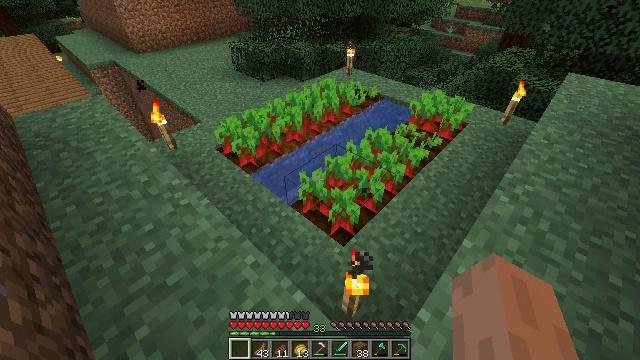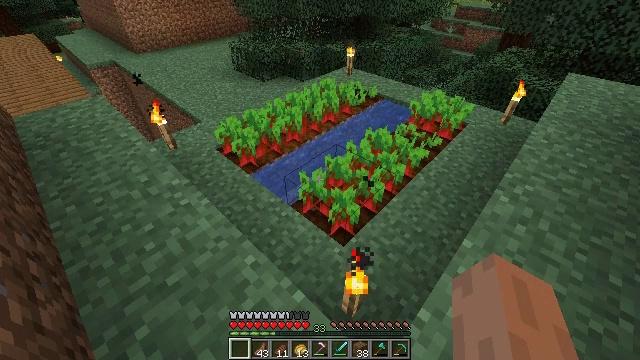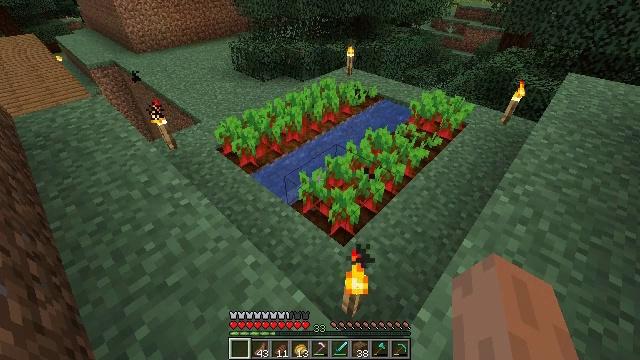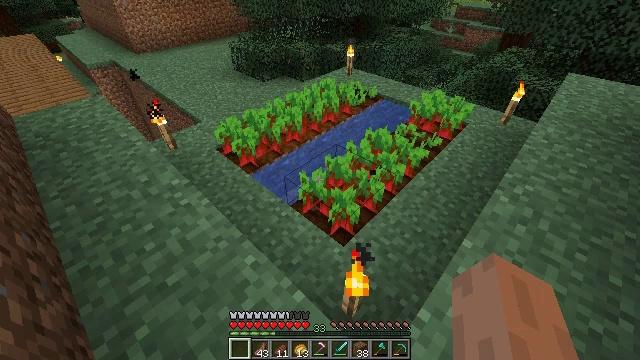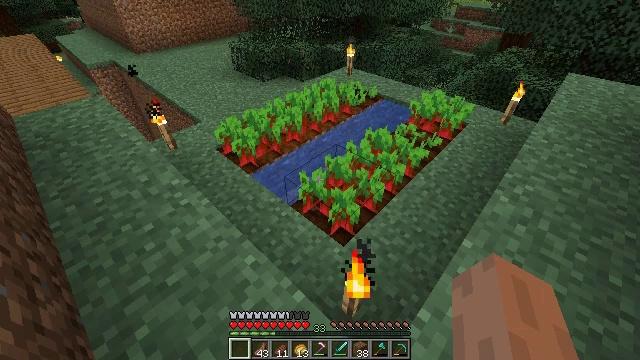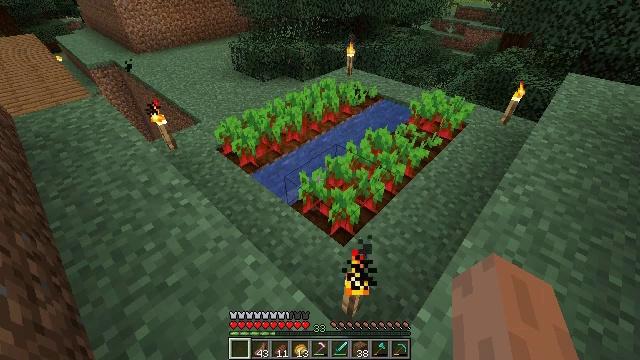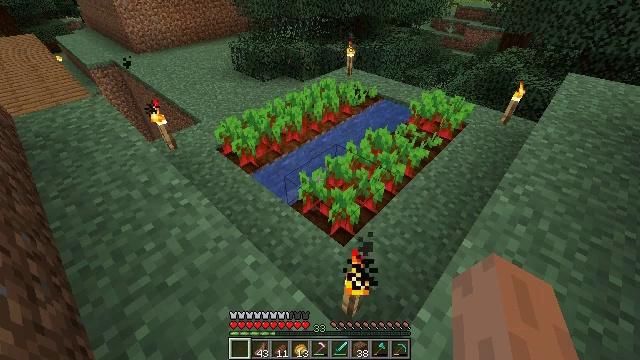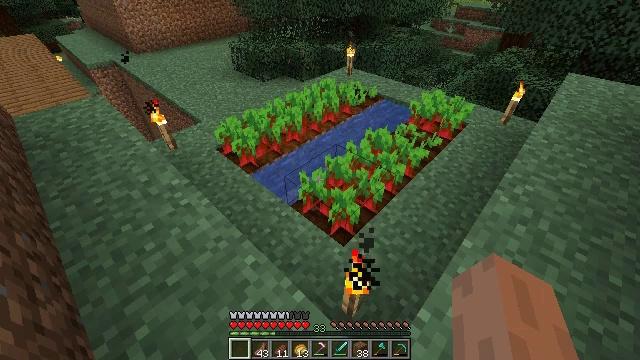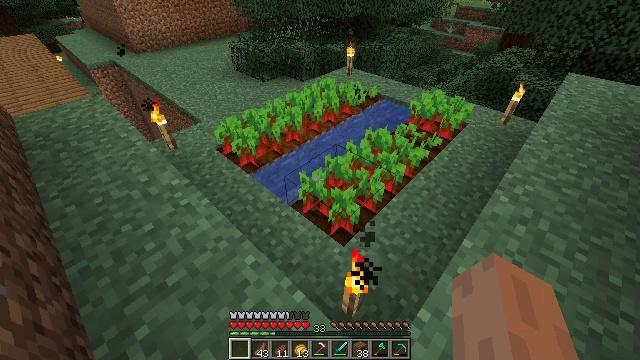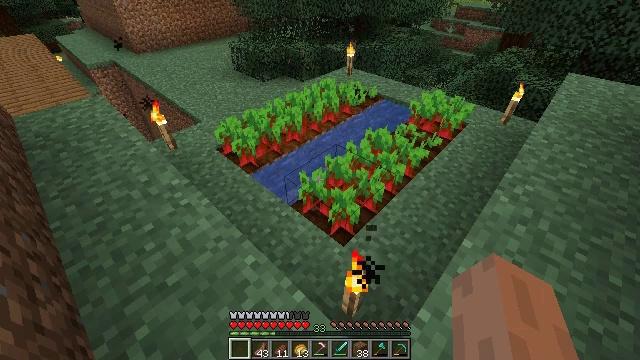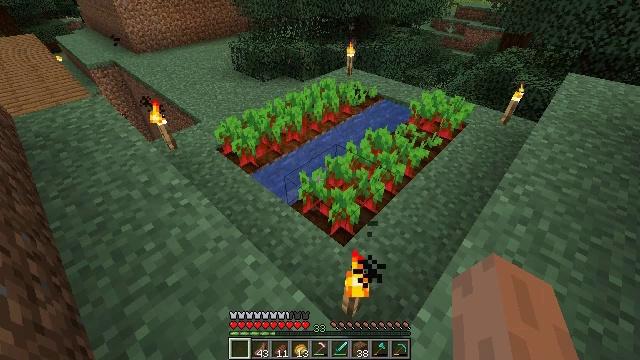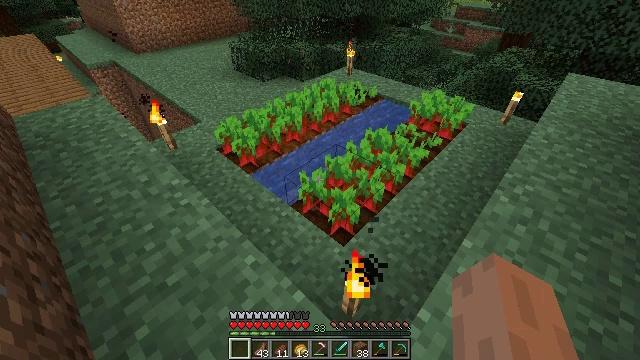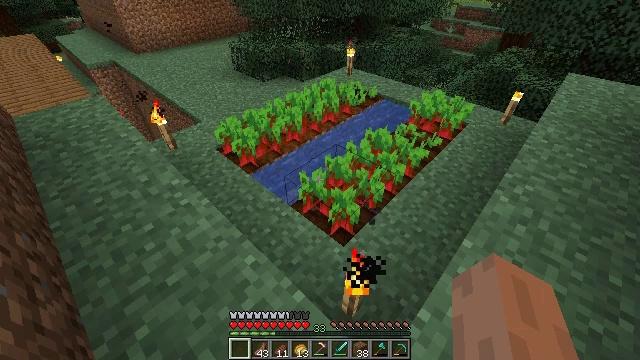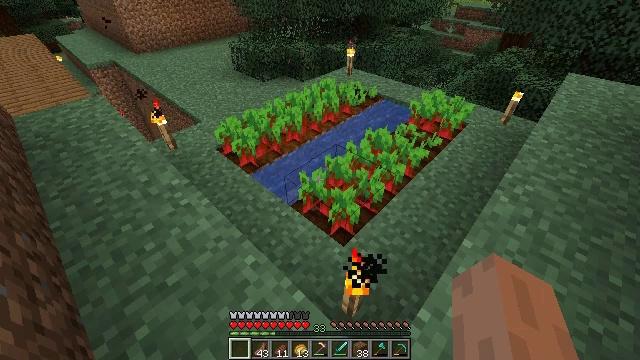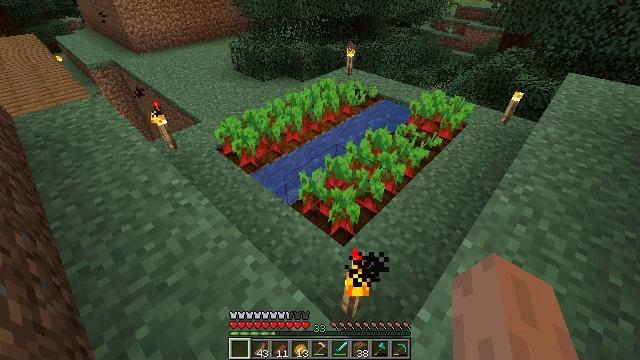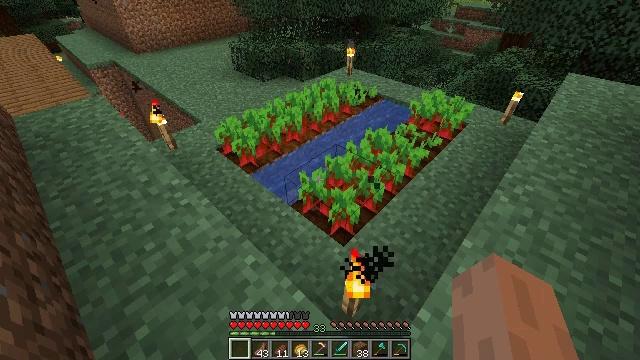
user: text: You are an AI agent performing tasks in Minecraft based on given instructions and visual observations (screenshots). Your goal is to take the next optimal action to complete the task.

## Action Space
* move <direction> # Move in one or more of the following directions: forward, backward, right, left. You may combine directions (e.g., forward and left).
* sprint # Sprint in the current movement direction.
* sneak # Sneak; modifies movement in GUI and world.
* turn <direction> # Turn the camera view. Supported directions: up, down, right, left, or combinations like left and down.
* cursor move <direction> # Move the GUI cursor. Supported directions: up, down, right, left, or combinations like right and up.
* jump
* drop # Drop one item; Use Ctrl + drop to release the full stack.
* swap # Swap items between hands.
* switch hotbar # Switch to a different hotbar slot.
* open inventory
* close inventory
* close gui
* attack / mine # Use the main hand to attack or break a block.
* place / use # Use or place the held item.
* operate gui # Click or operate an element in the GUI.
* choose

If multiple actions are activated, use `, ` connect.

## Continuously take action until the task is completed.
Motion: motion action
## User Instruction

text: Collect beetroots from the field.
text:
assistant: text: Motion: no_op
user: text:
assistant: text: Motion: no_op
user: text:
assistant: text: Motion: no_op
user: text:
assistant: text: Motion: no_op
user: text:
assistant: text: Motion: no_op
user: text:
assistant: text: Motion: no_op
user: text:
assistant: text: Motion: no_op
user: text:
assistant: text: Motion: no_op
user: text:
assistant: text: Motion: no_op
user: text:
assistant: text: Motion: no_op
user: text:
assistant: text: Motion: no_op
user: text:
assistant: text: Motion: no_op
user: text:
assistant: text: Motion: no_op
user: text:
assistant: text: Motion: no_op
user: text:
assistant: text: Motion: no_op
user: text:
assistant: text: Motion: no_op
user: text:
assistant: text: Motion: no_op
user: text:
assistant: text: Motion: no_op
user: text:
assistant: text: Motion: no_op
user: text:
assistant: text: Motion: no_op
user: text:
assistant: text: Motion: no_op
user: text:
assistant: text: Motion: no_op
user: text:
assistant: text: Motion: no_op
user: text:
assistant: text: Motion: no_op
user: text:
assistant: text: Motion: no_op
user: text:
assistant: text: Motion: no_op
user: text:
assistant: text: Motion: no_op
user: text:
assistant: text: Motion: no_op
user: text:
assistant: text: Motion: no_op
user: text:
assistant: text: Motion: no_op